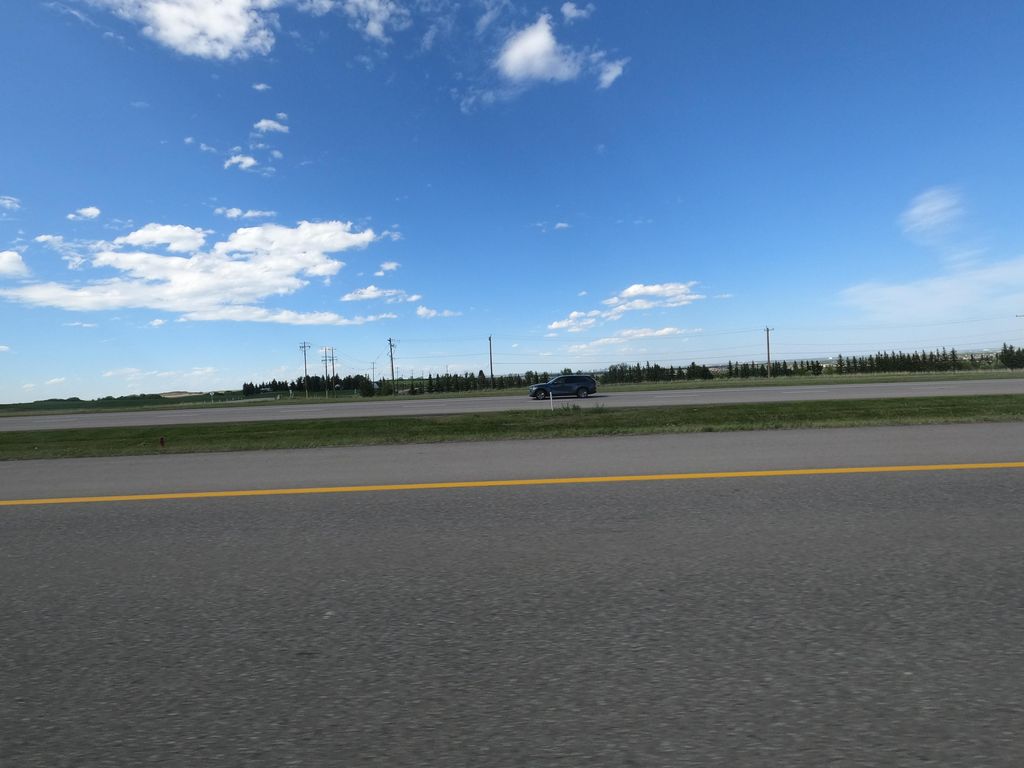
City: calgary